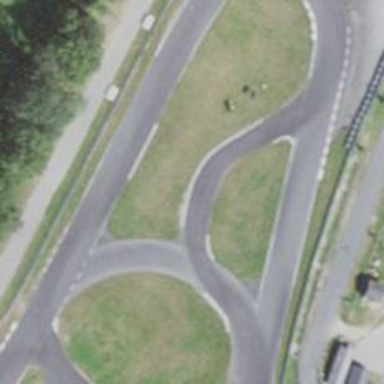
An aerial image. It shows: Motor sport raceway.